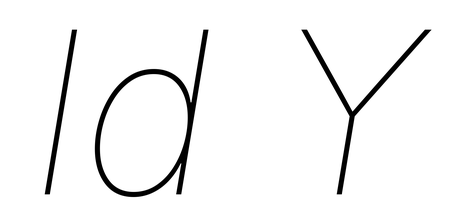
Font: Inter-Italic_Thin_Italic